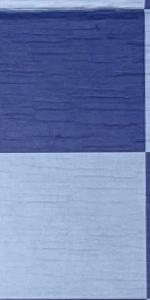
Label: Empty